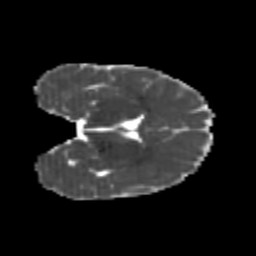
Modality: MD
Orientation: coronal
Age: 21
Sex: female
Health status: healthy
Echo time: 0.074 s